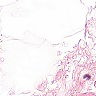
Metastatic tissue present: no